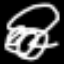
Label: squiggle